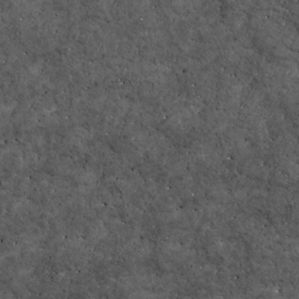
Label: non_frost